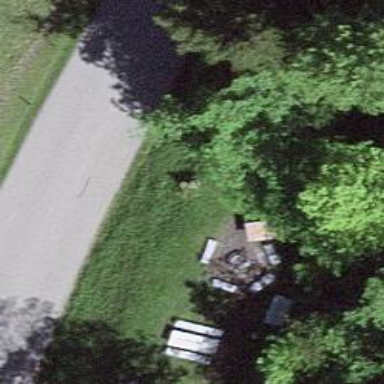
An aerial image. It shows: Bench.